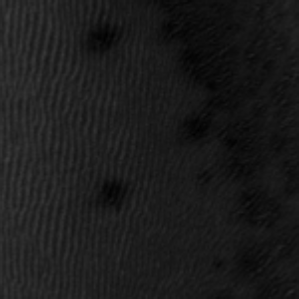
Label: frost